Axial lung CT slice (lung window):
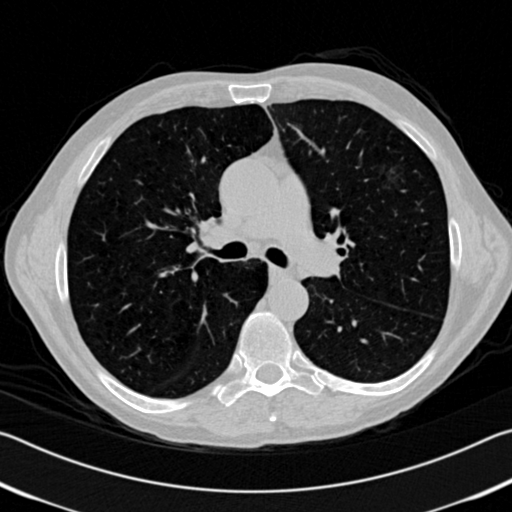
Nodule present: yes
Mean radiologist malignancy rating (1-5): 3